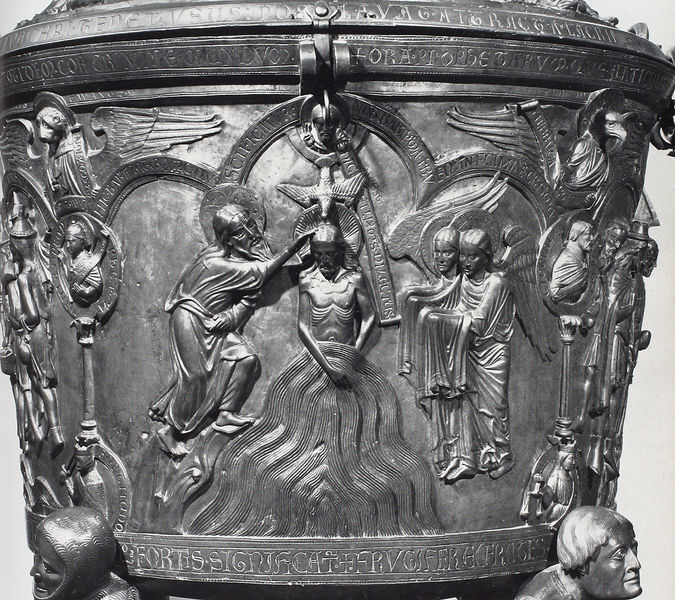
Titel: Taufbecken im Hildesheimer Dom
Standort: Hildesheim, Dom (EU - D - Nds)
Schlagwörter: adler, flügel, hand, nackt, vogel, wasser, weiß, fluss, grau, köpfe, männer, szene, tuch, bart, johannes, silber, taube, tragen, täufer, gewand, haare, tücher, gewänder, engel, relief, schrift, wellen, metall, bronze, foto, fotografie, eisen, rippen, becken, text, heiligenschein, christus, jesus, romanik, segnen, heiliger, löwe, heilige, fließen, heilig, taufe, träger, latein, taufbecken, umschrift, taufen, jordan, heiliger geist, heilgenschein, hl. geist, taufkessel, messig